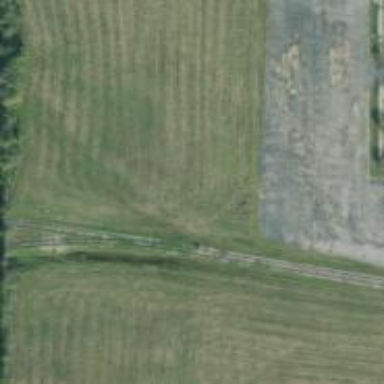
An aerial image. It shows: Disused railway spur line.